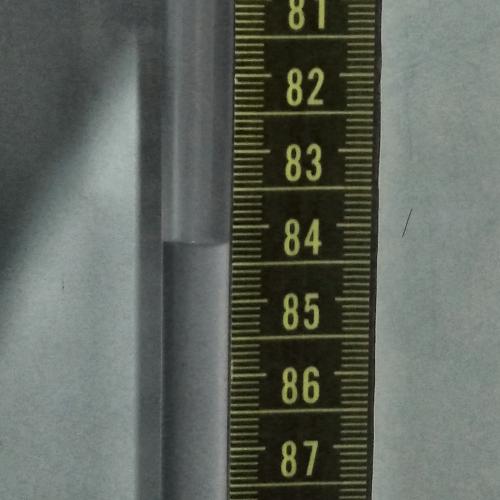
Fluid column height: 84.2 cm